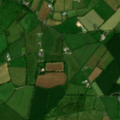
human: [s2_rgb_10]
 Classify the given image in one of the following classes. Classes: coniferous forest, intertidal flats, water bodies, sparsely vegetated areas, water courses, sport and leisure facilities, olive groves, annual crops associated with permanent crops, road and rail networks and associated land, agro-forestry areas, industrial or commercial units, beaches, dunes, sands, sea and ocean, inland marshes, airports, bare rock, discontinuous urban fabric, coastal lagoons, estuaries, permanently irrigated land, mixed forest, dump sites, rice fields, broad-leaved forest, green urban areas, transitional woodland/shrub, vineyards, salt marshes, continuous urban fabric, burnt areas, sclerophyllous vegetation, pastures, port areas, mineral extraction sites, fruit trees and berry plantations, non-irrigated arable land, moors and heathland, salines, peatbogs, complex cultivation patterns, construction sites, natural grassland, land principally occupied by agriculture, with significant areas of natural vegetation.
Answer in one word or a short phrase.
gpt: pastures, transitional woodland/shrub